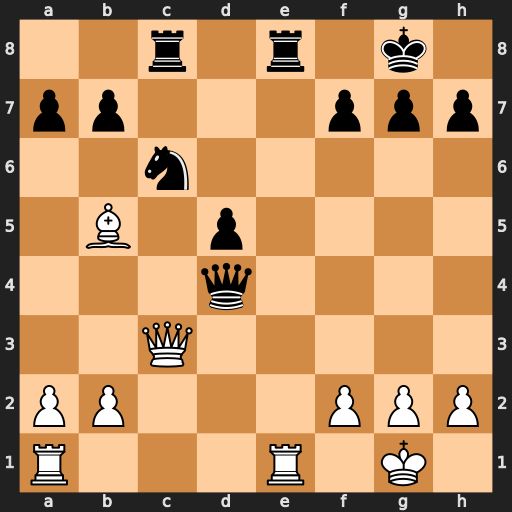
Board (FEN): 2r1r1k1/pp3ppp/2n5/1B1p4/3q4/2Q5/PP3PPP/R3R1K1
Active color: w
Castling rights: -
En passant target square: -
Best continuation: Rxe8+ Rxe8 Qxd4 Nxd4 Bxe8